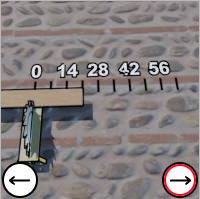
Task: length
Answer: 21
First scale value: 14.0